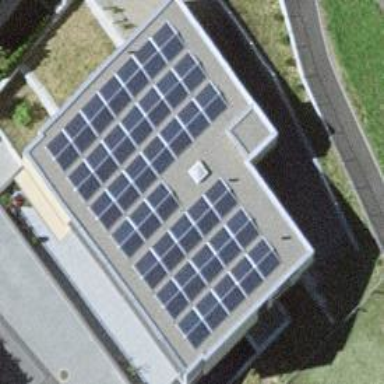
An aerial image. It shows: Solar power generator using photovoltaic panels.